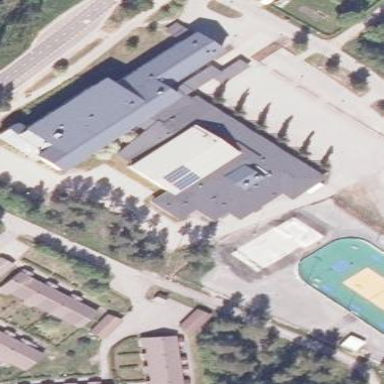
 serving as educational institution office."